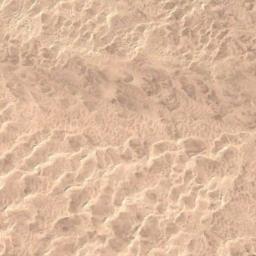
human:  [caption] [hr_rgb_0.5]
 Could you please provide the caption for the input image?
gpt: There are some ravines in this desert .

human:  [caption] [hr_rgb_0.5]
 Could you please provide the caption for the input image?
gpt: This is a yellow desert with wavy stripes .

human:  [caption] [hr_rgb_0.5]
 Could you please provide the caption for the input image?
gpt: The desert has yellow sand and some trellis dunes .

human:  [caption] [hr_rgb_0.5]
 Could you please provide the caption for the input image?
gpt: The desert is full of yellow sand and boundless .

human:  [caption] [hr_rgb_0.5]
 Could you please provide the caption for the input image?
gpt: A yellow desert with many dunes .